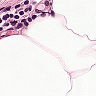
Metastatic tissue present: no